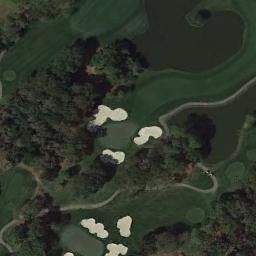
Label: golf_course